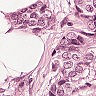
Metastatic tissue present: yes